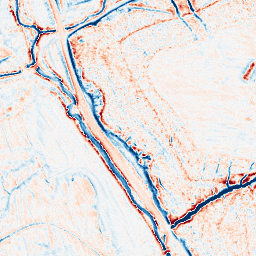
Category: edge_preserving
Decomposition family: anisotropic_diffusion
Decomposition parameters: iterations: 50
kappa: 50
gamma: 0.05
Upsampling method: edge_directed
Upsampling parameters: scale: 4
Upsampling scale: 4